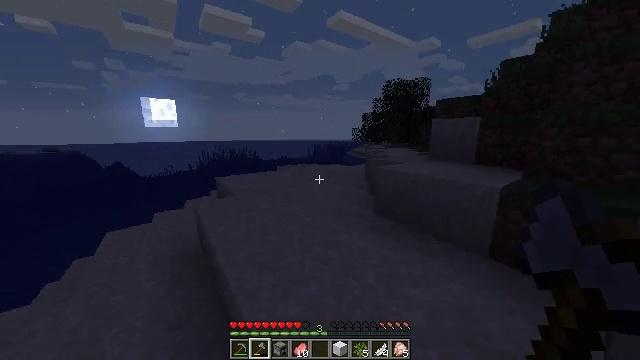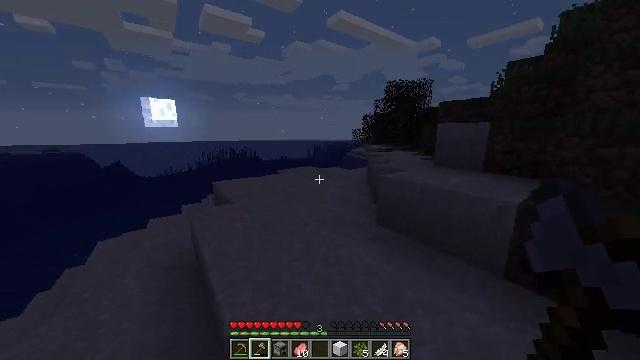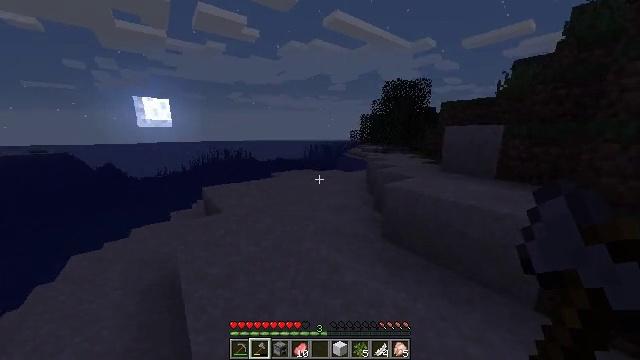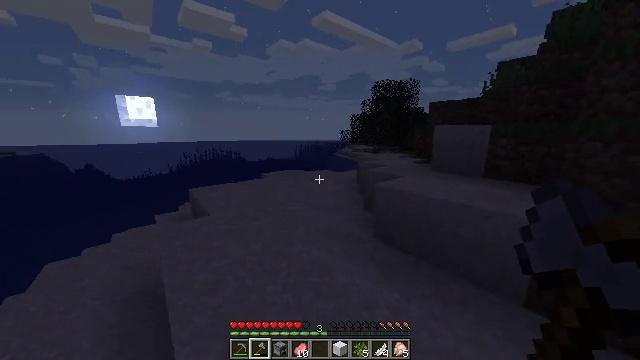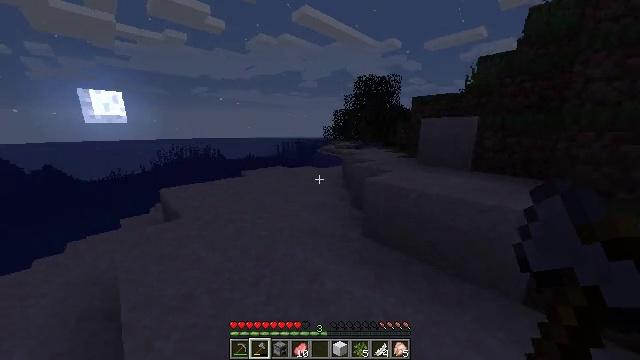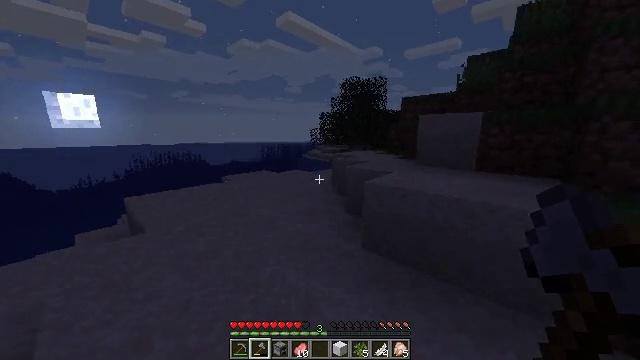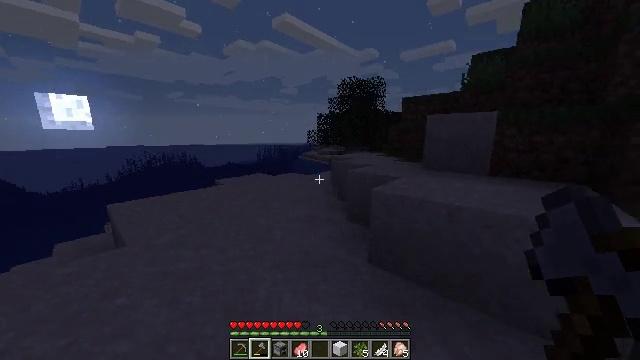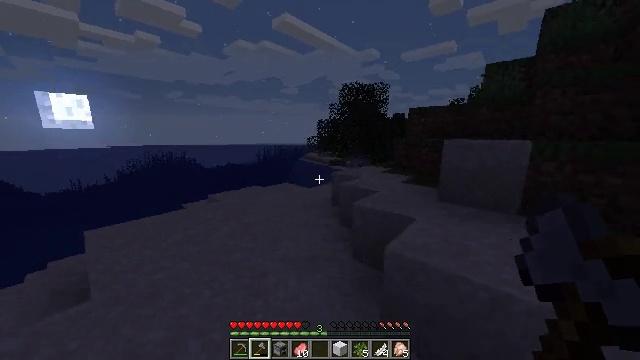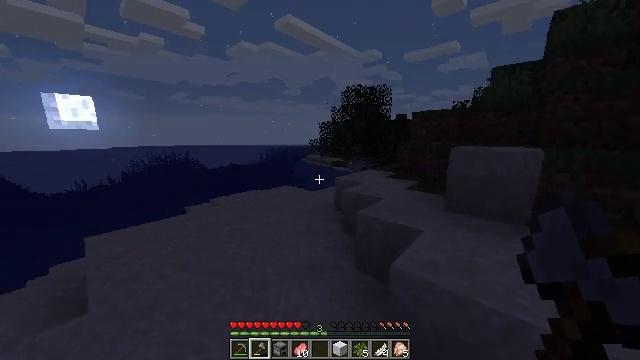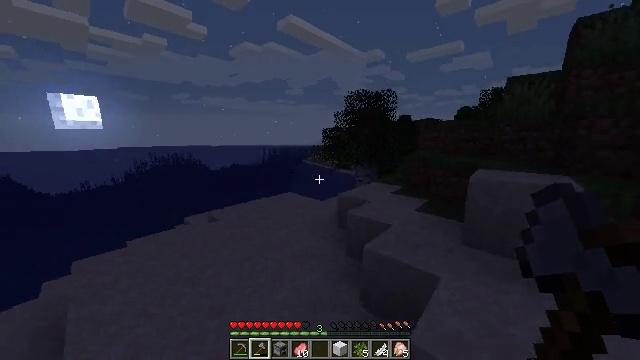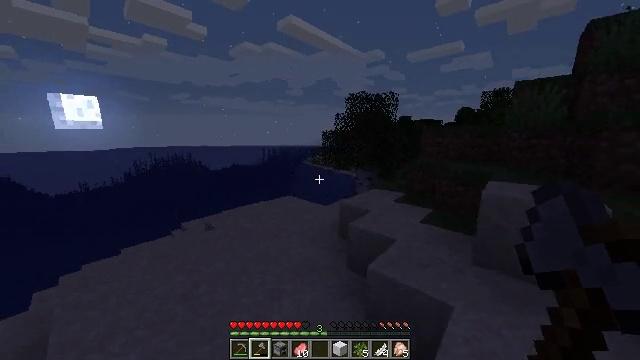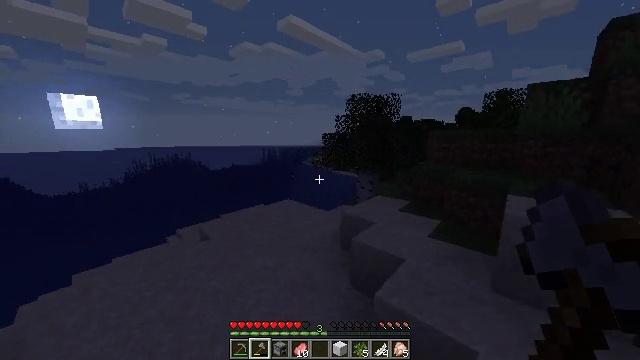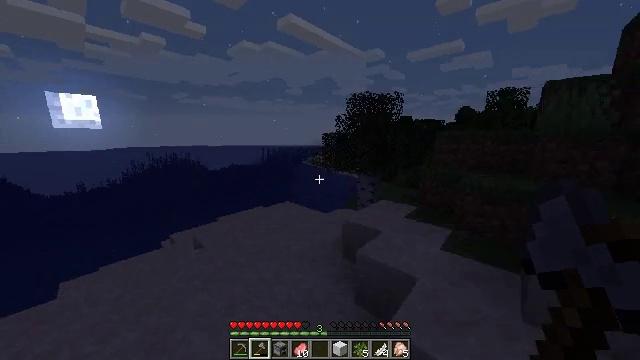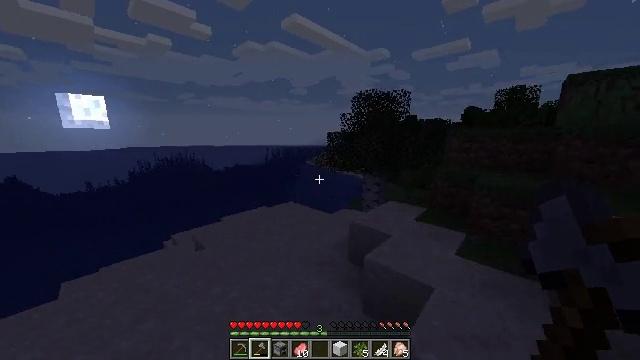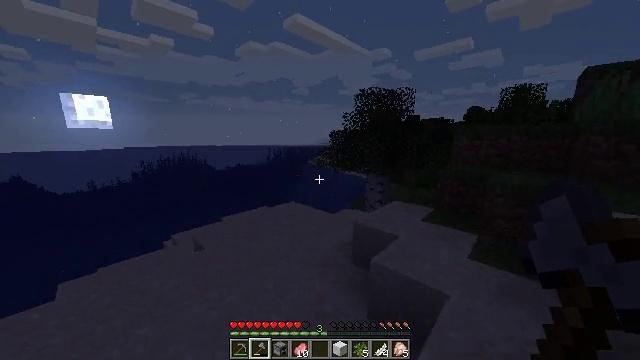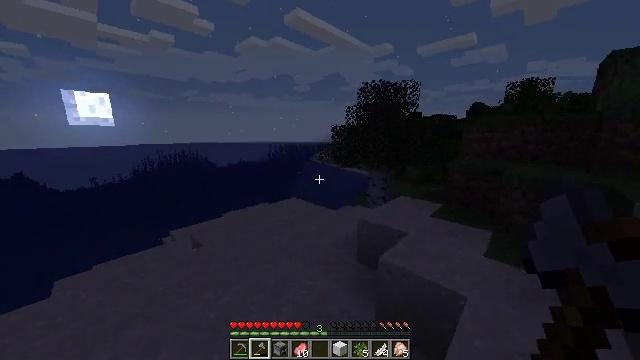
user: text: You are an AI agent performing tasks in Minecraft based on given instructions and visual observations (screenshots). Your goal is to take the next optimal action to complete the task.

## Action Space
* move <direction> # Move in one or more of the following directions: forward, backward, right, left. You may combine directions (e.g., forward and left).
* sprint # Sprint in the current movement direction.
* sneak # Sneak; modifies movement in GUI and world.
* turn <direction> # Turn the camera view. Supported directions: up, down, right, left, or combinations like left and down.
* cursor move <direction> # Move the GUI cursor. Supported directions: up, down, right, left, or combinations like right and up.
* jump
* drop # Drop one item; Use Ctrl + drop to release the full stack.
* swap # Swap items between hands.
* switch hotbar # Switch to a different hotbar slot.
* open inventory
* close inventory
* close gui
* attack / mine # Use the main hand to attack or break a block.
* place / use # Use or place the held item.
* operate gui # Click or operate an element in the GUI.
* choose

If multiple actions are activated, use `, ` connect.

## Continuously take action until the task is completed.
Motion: motion action
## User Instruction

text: Open the furnace and cook salmon.
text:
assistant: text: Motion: move forward, sprint, jump
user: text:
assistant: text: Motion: move forward, sprint, turn right, jump
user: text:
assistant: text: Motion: move forward, sprint, turn right, jump
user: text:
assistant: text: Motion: move forward, sprint, turn right, jump
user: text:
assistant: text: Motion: move forward, sprint, turn right and up, jump
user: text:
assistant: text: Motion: move forward, sprint, jump
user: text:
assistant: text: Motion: move forward, sprint, jump
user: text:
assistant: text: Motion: move forward, sprint, jump
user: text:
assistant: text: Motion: move forward, sprint, jump
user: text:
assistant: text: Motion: move forward, sprint, jump
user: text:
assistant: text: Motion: move forward, sprint, jump
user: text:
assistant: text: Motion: move forward and move left, sprint, jump
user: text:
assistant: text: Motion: move forward and move left, sprint, turn left, jump
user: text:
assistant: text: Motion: move forward and move left, sprint, jump
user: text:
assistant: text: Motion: move forward and move left, sprint, jump
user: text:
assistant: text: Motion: move forward and move left, sprint, jump
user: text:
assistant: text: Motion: move forward, sprint, jump
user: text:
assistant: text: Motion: move forward, sprint, jump
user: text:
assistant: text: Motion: move forward, sprint, jump
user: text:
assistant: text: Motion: move forward, sprint, jump
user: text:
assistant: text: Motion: move forward, sprint, jump
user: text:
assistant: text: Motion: move forward, sprint, jump
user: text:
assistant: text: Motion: move forward, sprint, jump
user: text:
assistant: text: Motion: move forward, sprint, jump
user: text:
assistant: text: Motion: move forward, sprint, jump
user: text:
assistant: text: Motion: move forward, sprint, jump
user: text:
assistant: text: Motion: move forward, sprint, jump
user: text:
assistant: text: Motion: move forward, sprint
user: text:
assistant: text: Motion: move forward, sprint
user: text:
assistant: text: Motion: move forward, sprint